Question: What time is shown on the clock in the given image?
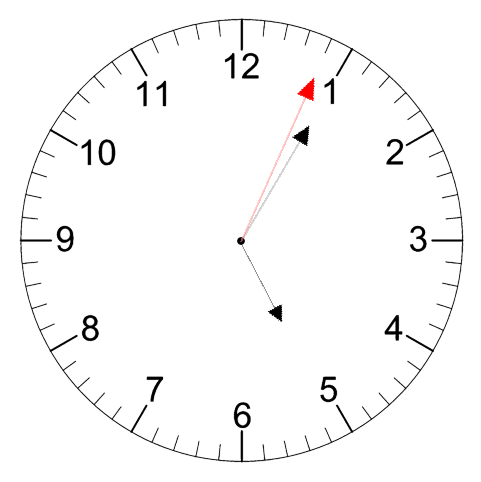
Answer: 05:05:04